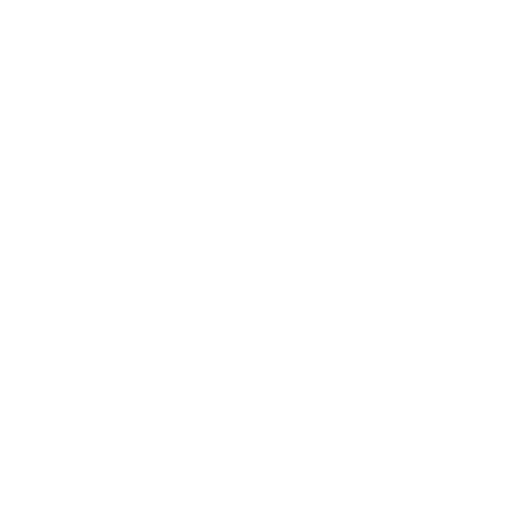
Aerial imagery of island in Alaska named Brockman Island containing only unknown